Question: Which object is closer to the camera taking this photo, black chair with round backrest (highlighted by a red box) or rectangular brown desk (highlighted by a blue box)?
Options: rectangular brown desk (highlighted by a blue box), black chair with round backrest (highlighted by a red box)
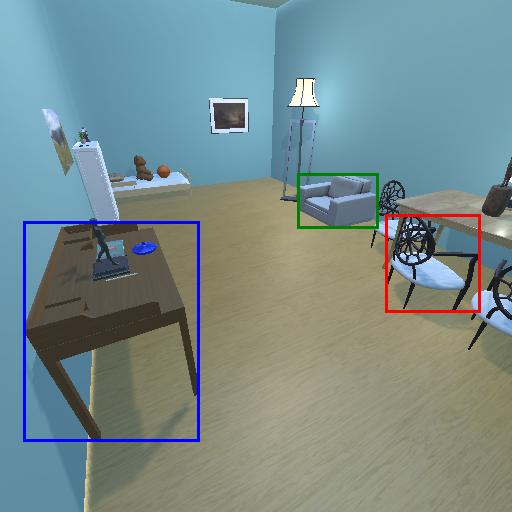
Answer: rectangular brown desk (highlighted by a blue box)